Question: I have a very strange issue. I need to programmatically increase my TableView height. But programmatic frame change in terms of width or height isn't been aplied. Is there some other way of changing frames in Cocoa?
I'm using the following code:
'''
-(IBAction )topButtonClicked:(id)sender{
if(testView.isHidden == NO){
[testView setHidden:YES];
[tableView setFrame:NSMakeRect(0,595, 666,595+120)];
}
else {
[tableView setFrame:NSMakeRect(0,595, 666,595)];
[testView setHidden:NO];
}
}
'''

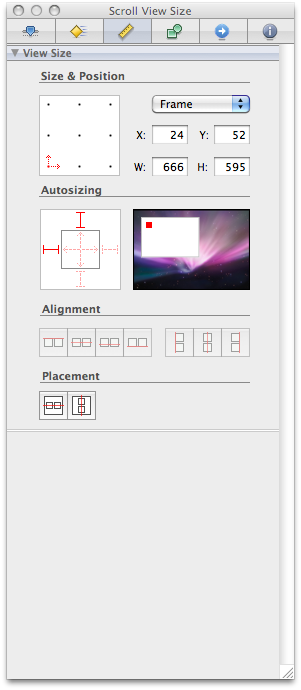
Answer: By default, a table view is enclosed in a scroll view and the scroll view is configured to automatically resize its subviews. This means that changing the table view frame alone won't work because the enclosing scroll view will autoresize it.
You should change the frame of the enclosing scroll view instead. For example:
'''
[[tableView enclosingScrollView] setFrame:NSMakeRect(0,595, 666,595+120)];
'''
or you could have an outlet for the scroll view:
'''
[tableScrollView setFrame:NSMakeRect(0,595, 666,595+120)];
'''